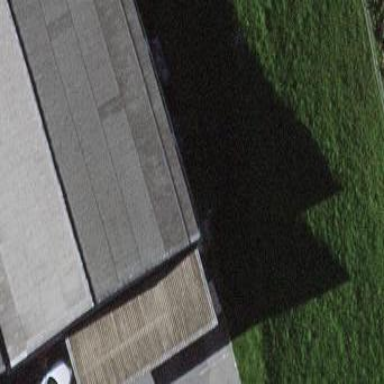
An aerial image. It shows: View of roof of building.